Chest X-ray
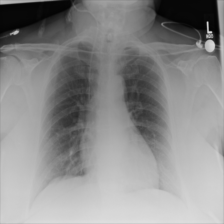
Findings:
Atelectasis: negative
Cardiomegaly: negative
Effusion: negative
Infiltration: negative
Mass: negative
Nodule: negative
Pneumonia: negative
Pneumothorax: negative
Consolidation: negative
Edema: negative
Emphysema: negative
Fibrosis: negative
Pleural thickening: negative
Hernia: negative